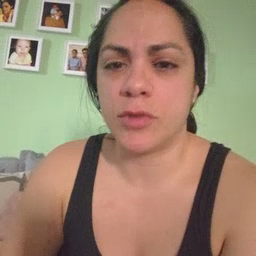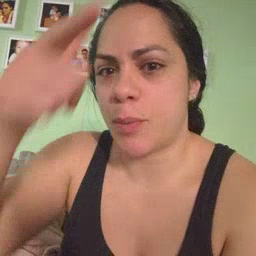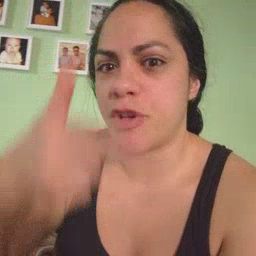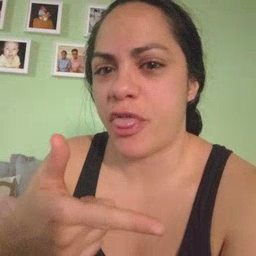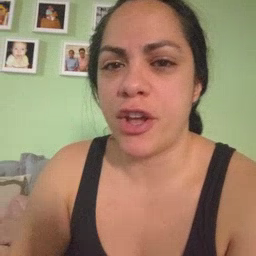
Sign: brother